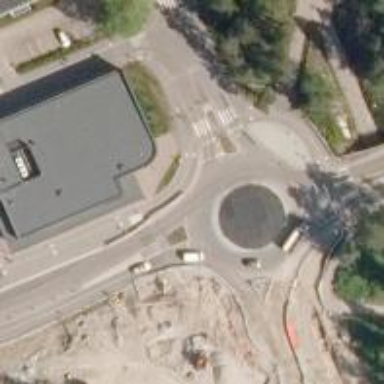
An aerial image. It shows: Secondary road with asphalt surface leading to roundabout.